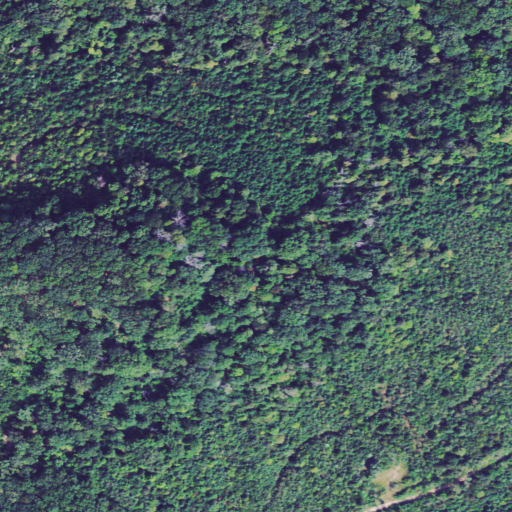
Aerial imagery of mountain in Ohio named Henderson Knob containing deciduous forest and mixed forest